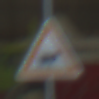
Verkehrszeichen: ViehtriebLinks
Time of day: Midday
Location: Indoor (Urban)
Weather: NotSpecified
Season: NotSpecified
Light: Natural